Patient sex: F
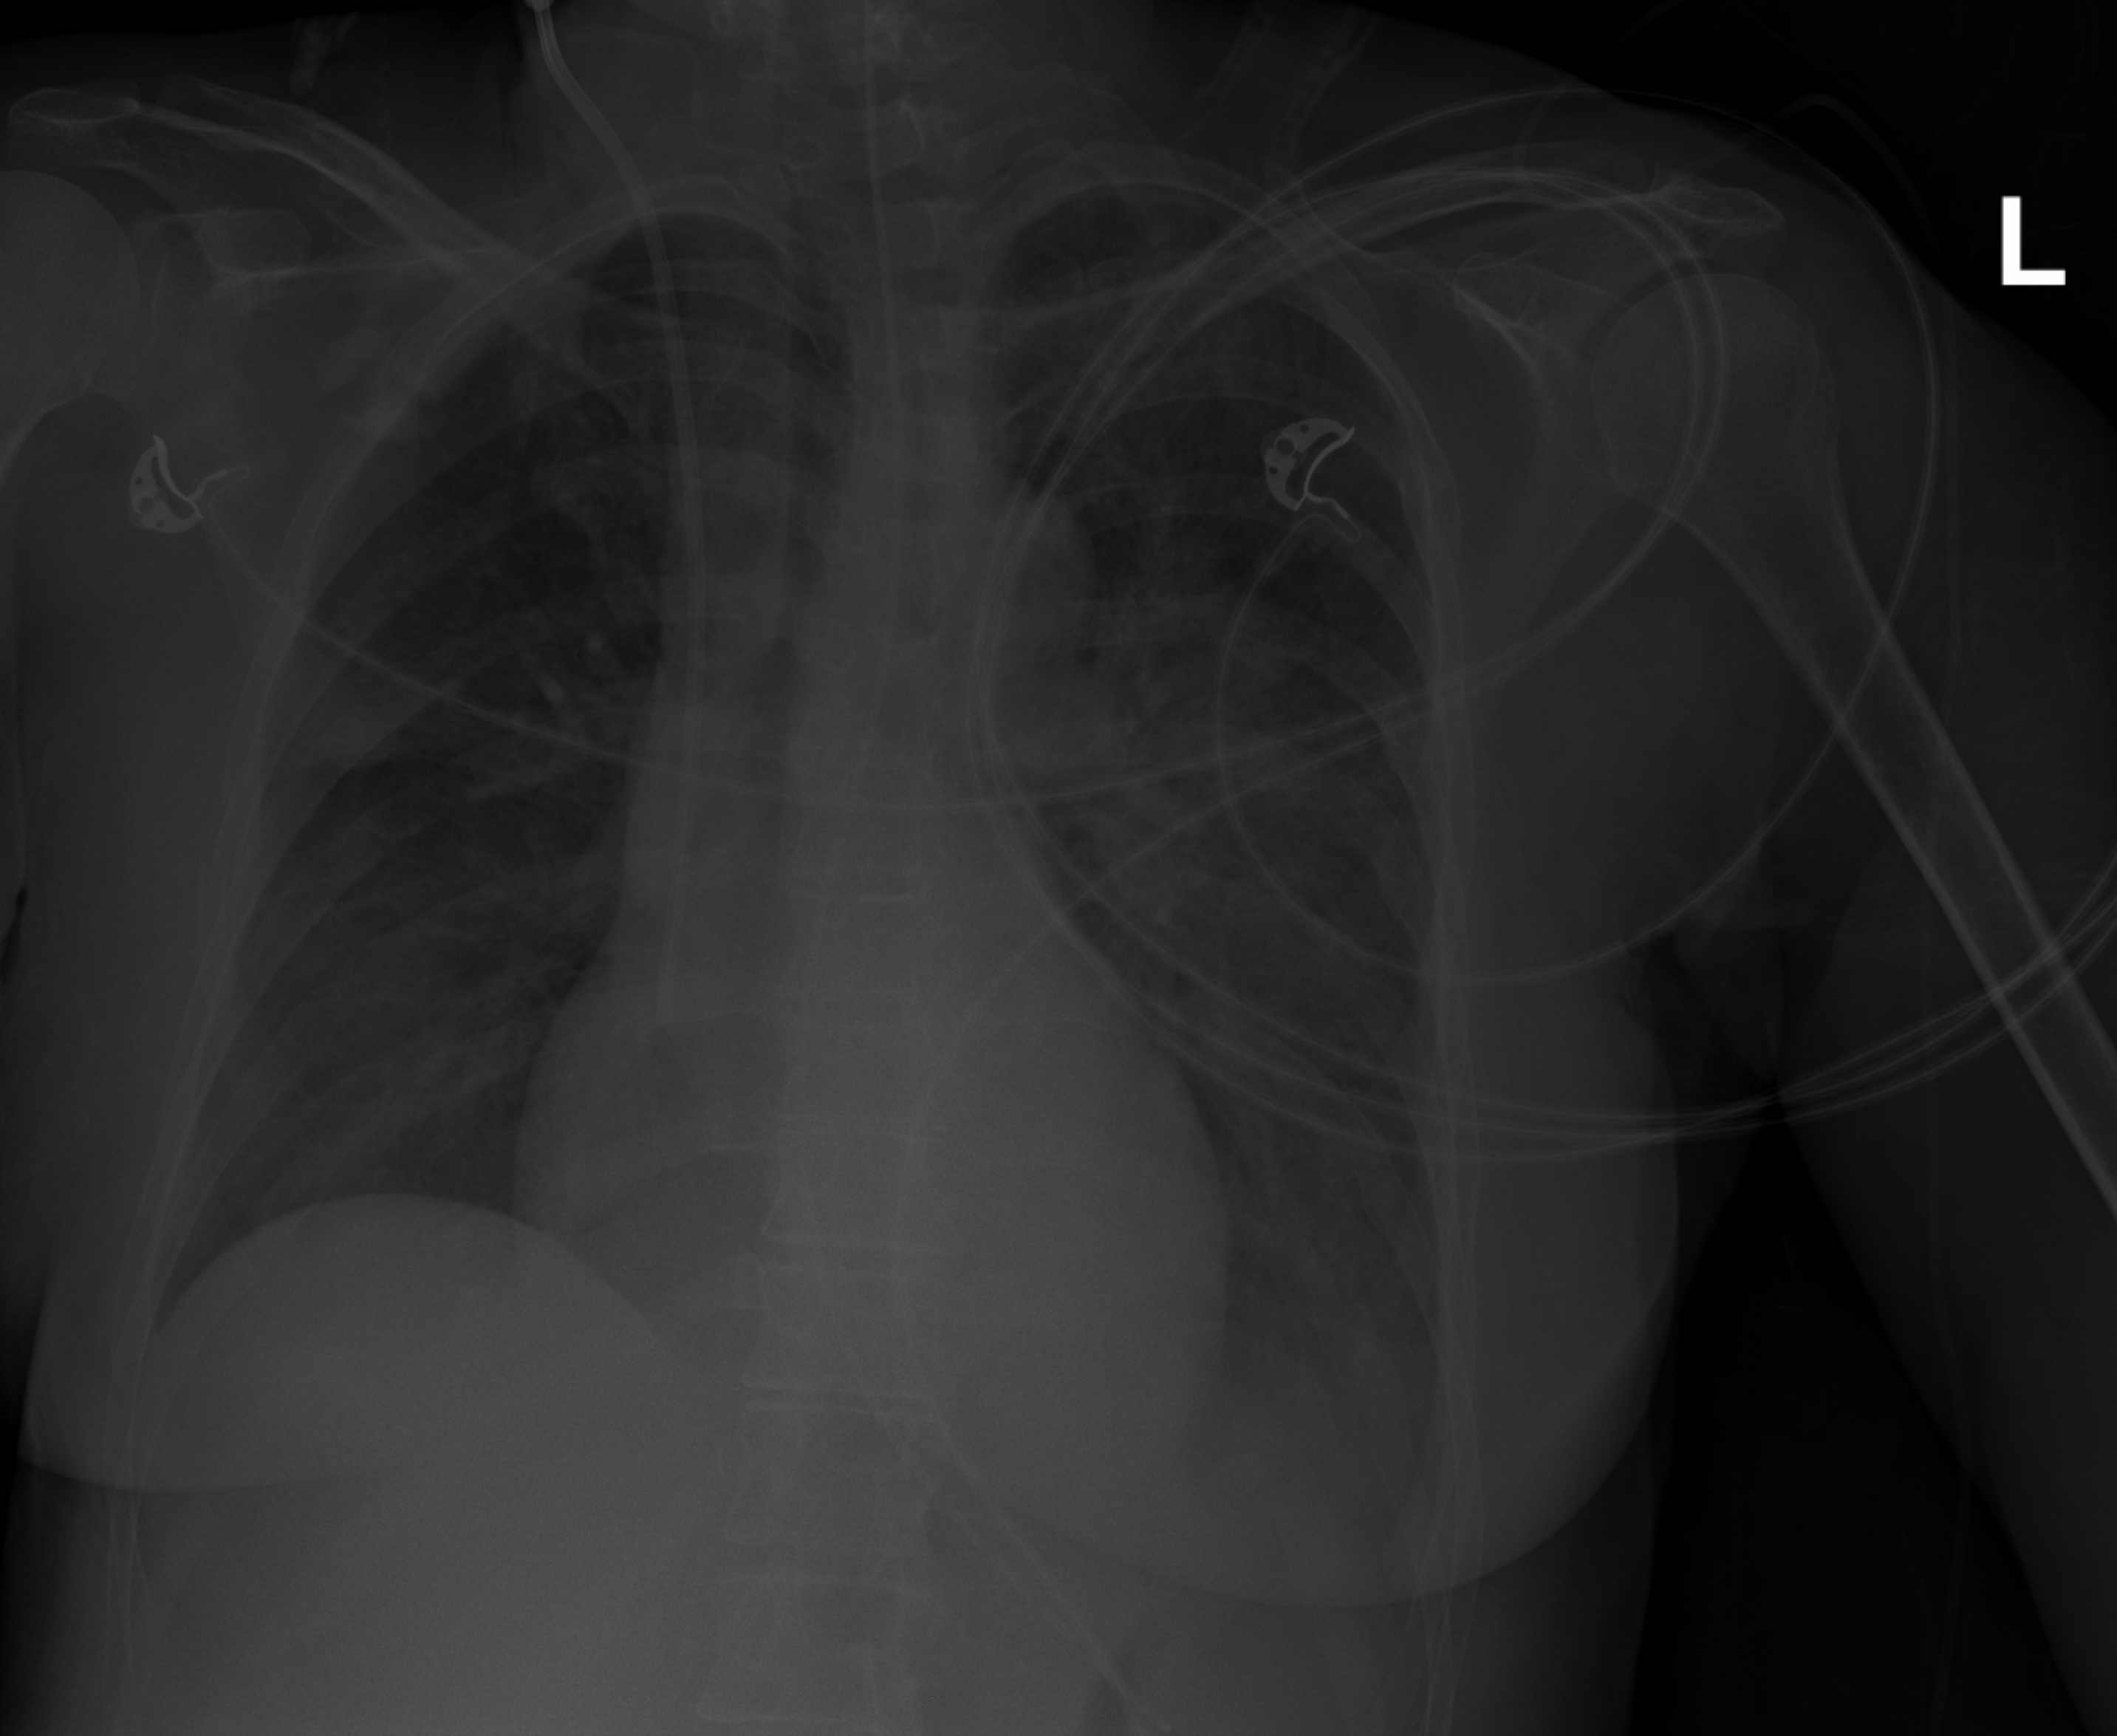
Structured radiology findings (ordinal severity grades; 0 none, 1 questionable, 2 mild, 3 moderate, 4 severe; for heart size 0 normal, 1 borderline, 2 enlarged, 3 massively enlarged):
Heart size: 0
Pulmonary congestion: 2
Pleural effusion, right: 0
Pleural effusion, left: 2
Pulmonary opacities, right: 1
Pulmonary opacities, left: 3
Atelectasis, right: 2
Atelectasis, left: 2